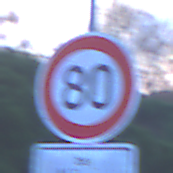
Verkehrszeichen: Geschwindigkeit80
Zusatzzeichen unten: BeiNaesse
Umgebung: Outdoor, Urban
Tageszeit: Dawn
Wetter: PartlyCloudy
Licht: Natural
Jahreszeit: NotSpecified
Kontrast: LowContrast